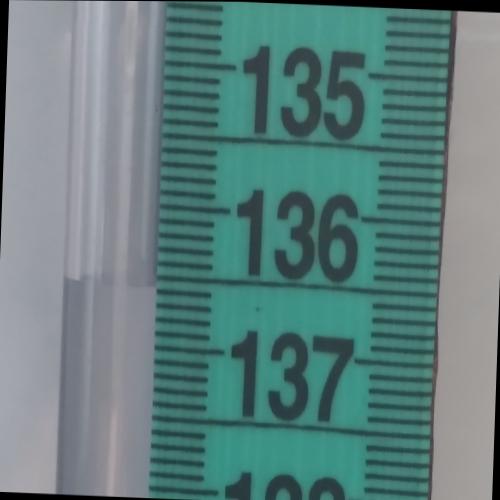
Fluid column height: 136.6 cm